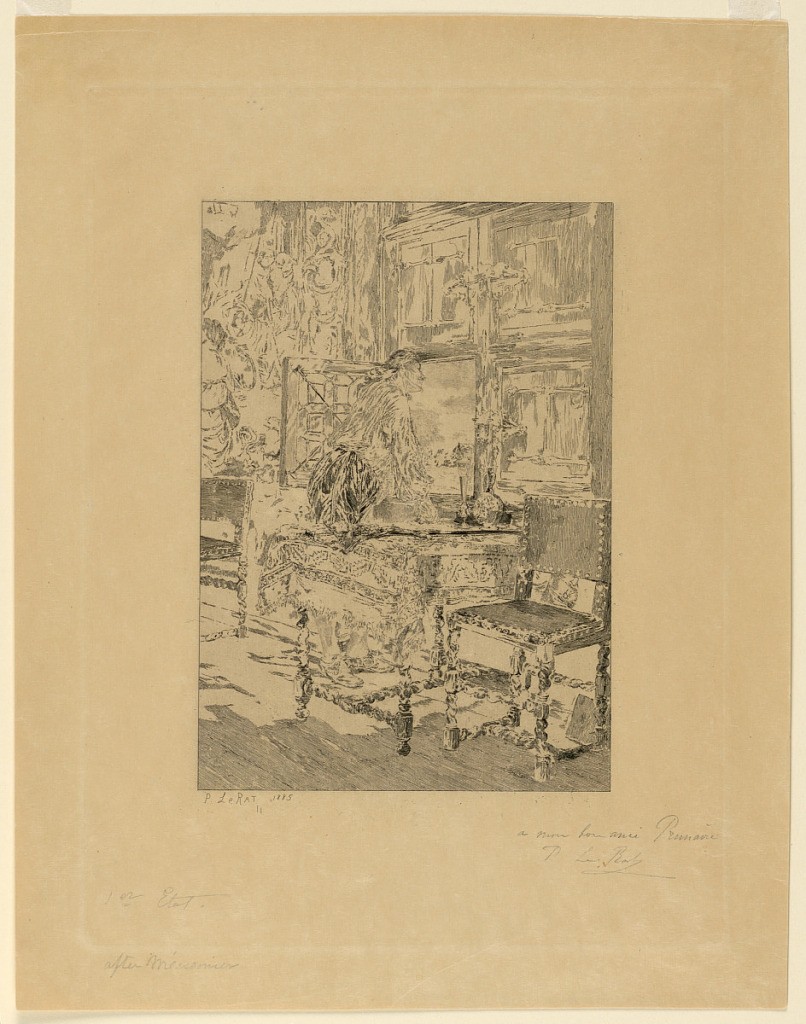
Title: The Man at the Window
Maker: Paul-Edme Lerat, French, 1849 - 1892
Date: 1885
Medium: Etching on vellum paper
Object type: Print
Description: Room interior; a man stands looking out of a casement window. Inscribed: P. LeRat 1885 and signed (in pencil).